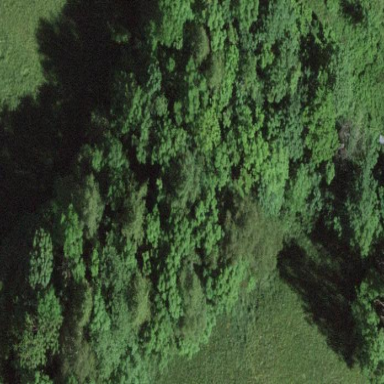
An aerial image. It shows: Forest area.